Field crop: tomato
Growth stage: 2
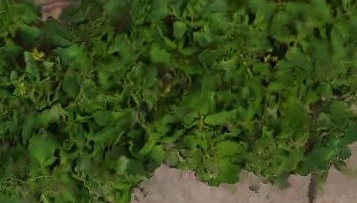
Species: tomato